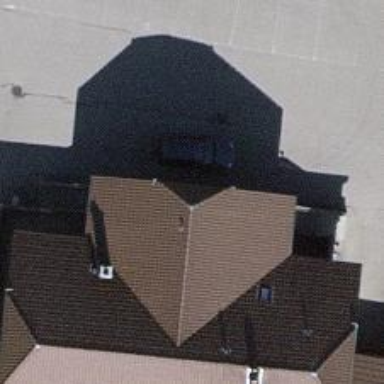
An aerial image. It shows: Building with ridge on the roof.